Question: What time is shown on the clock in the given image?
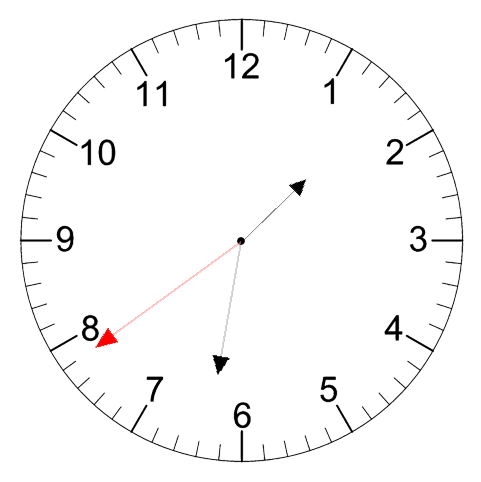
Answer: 01:31:39